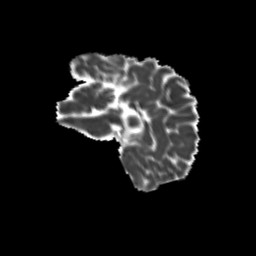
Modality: MD
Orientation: sagittal
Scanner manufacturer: siemens
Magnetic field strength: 3 T
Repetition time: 9.2 s
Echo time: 0.084 s